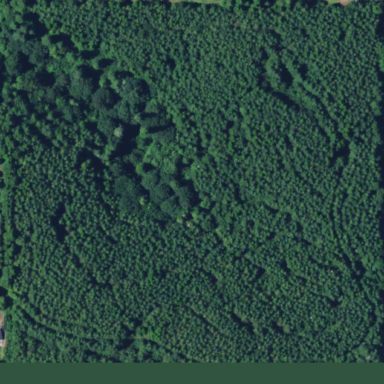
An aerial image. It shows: Forest area.